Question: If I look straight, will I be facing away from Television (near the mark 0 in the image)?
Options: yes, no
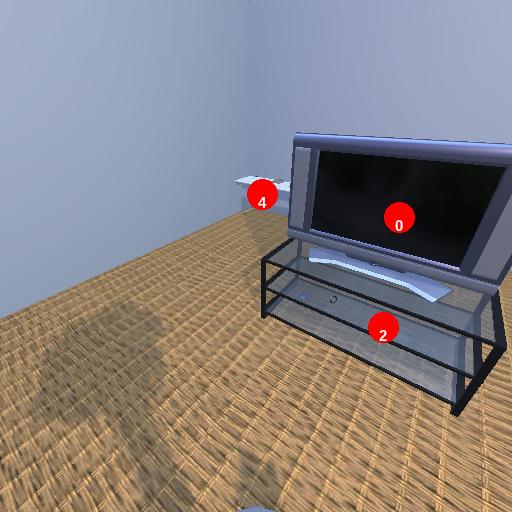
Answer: yes